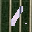
Label: 1